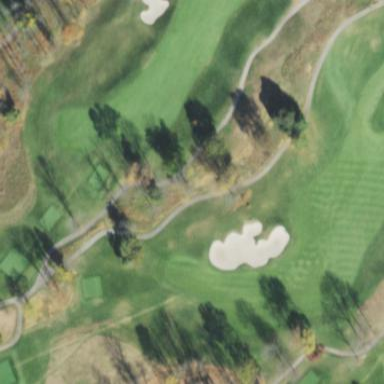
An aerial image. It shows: Golf fairway surrounded by grass.